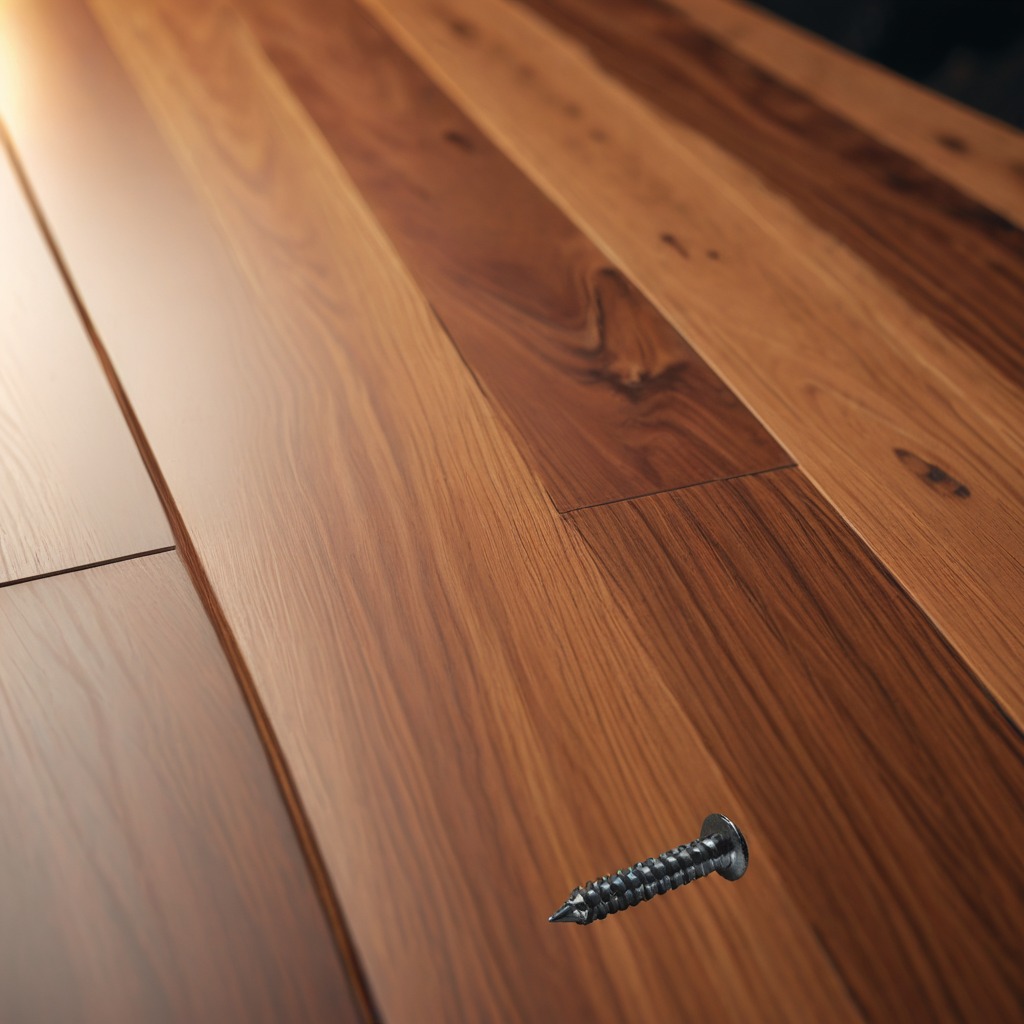
A metal screw lies on the wooden table in the carpentry studio.